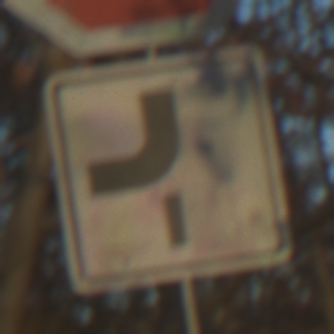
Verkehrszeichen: VerlaufVorfahrtsstrasse7
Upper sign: Stop
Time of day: SunriseSunset
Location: Outdoor (Nature)
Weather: Clear
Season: Autumn
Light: Natural